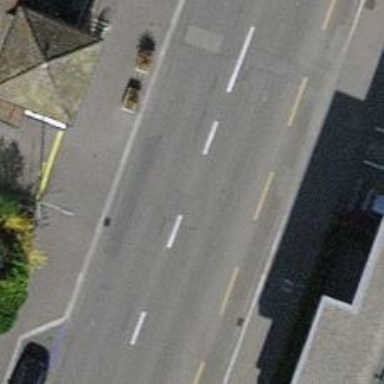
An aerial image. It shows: Tertiary road with asphalt surface. There are sidewalks on both sides of the road. There is advisory cycle lane on the left side of the road.